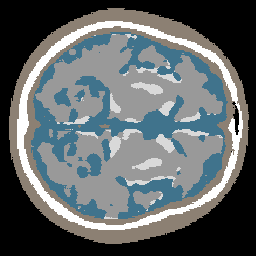
Label: no_lesion